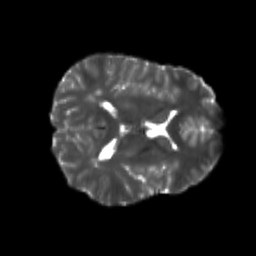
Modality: T2w
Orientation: axial
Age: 18
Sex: male
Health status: healthy
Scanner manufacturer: philips
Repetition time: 7.393 s
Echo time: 0.08599 s